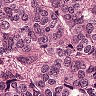
Metastatic tissue present: yes